Interaction volume radius: 10 \u00c5
Interaction volume height: 15 \u00c5
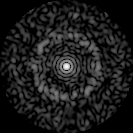
Disorder parameter: 0.8474